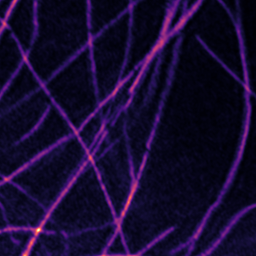
Label: Super-resolution Microtubules image